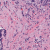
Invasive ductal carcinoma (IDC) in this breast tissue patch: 1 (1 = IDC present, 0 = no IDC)